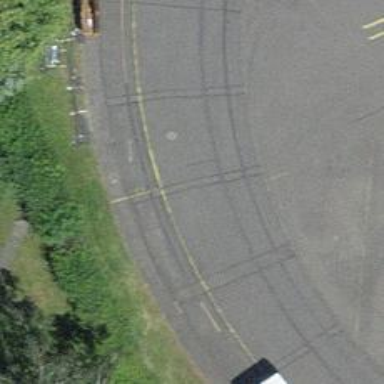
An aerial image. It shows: Disused railway spur with one track.